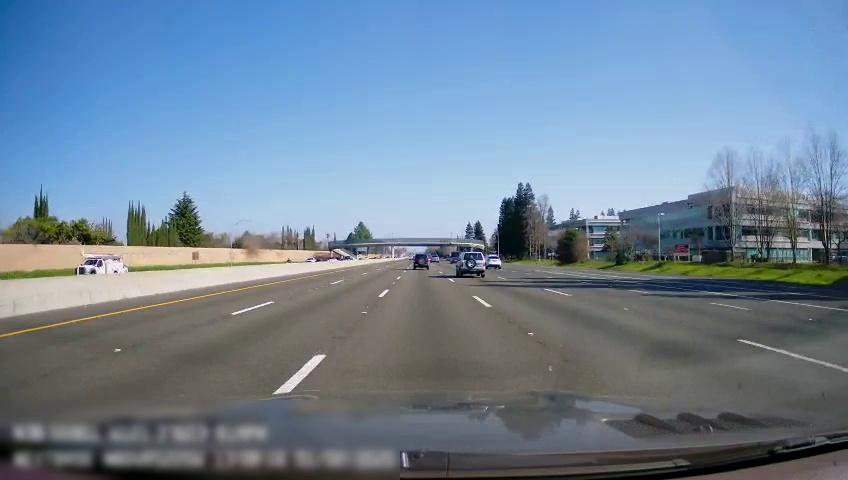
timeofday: Day
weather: Sunny
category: Drivable Space
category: Vehicles | SUV
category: Vehicles | SUV
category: Vehicles | Truck
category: Vehicles | Car
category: Vehicles | Car
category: Lanes | Current Lane
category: Lanes | Alternate Lane
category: Lanes | Alternate Lane
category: Lanes | Alternate Lane
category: Lanes | Alternate Lane
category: Lanes | Alternate Lane
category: Lanes | Alternate Lane
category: Lanes | Alternate Lane